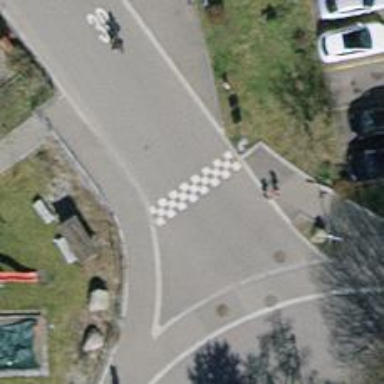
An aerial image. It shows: Traffic calming hump on the road.